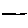
Label: line